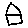
Label: house